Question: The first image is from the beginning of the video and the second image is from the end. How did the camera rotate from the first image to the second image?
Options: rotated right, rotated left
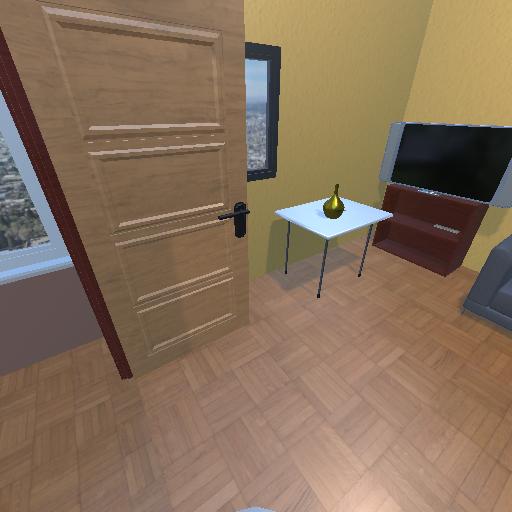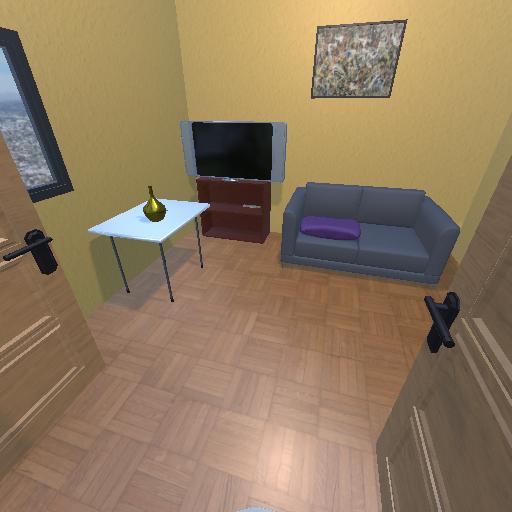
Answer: rotated right